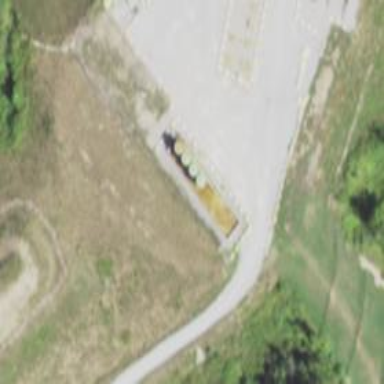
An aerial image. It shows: Storage tank that is man-made.